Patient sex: F
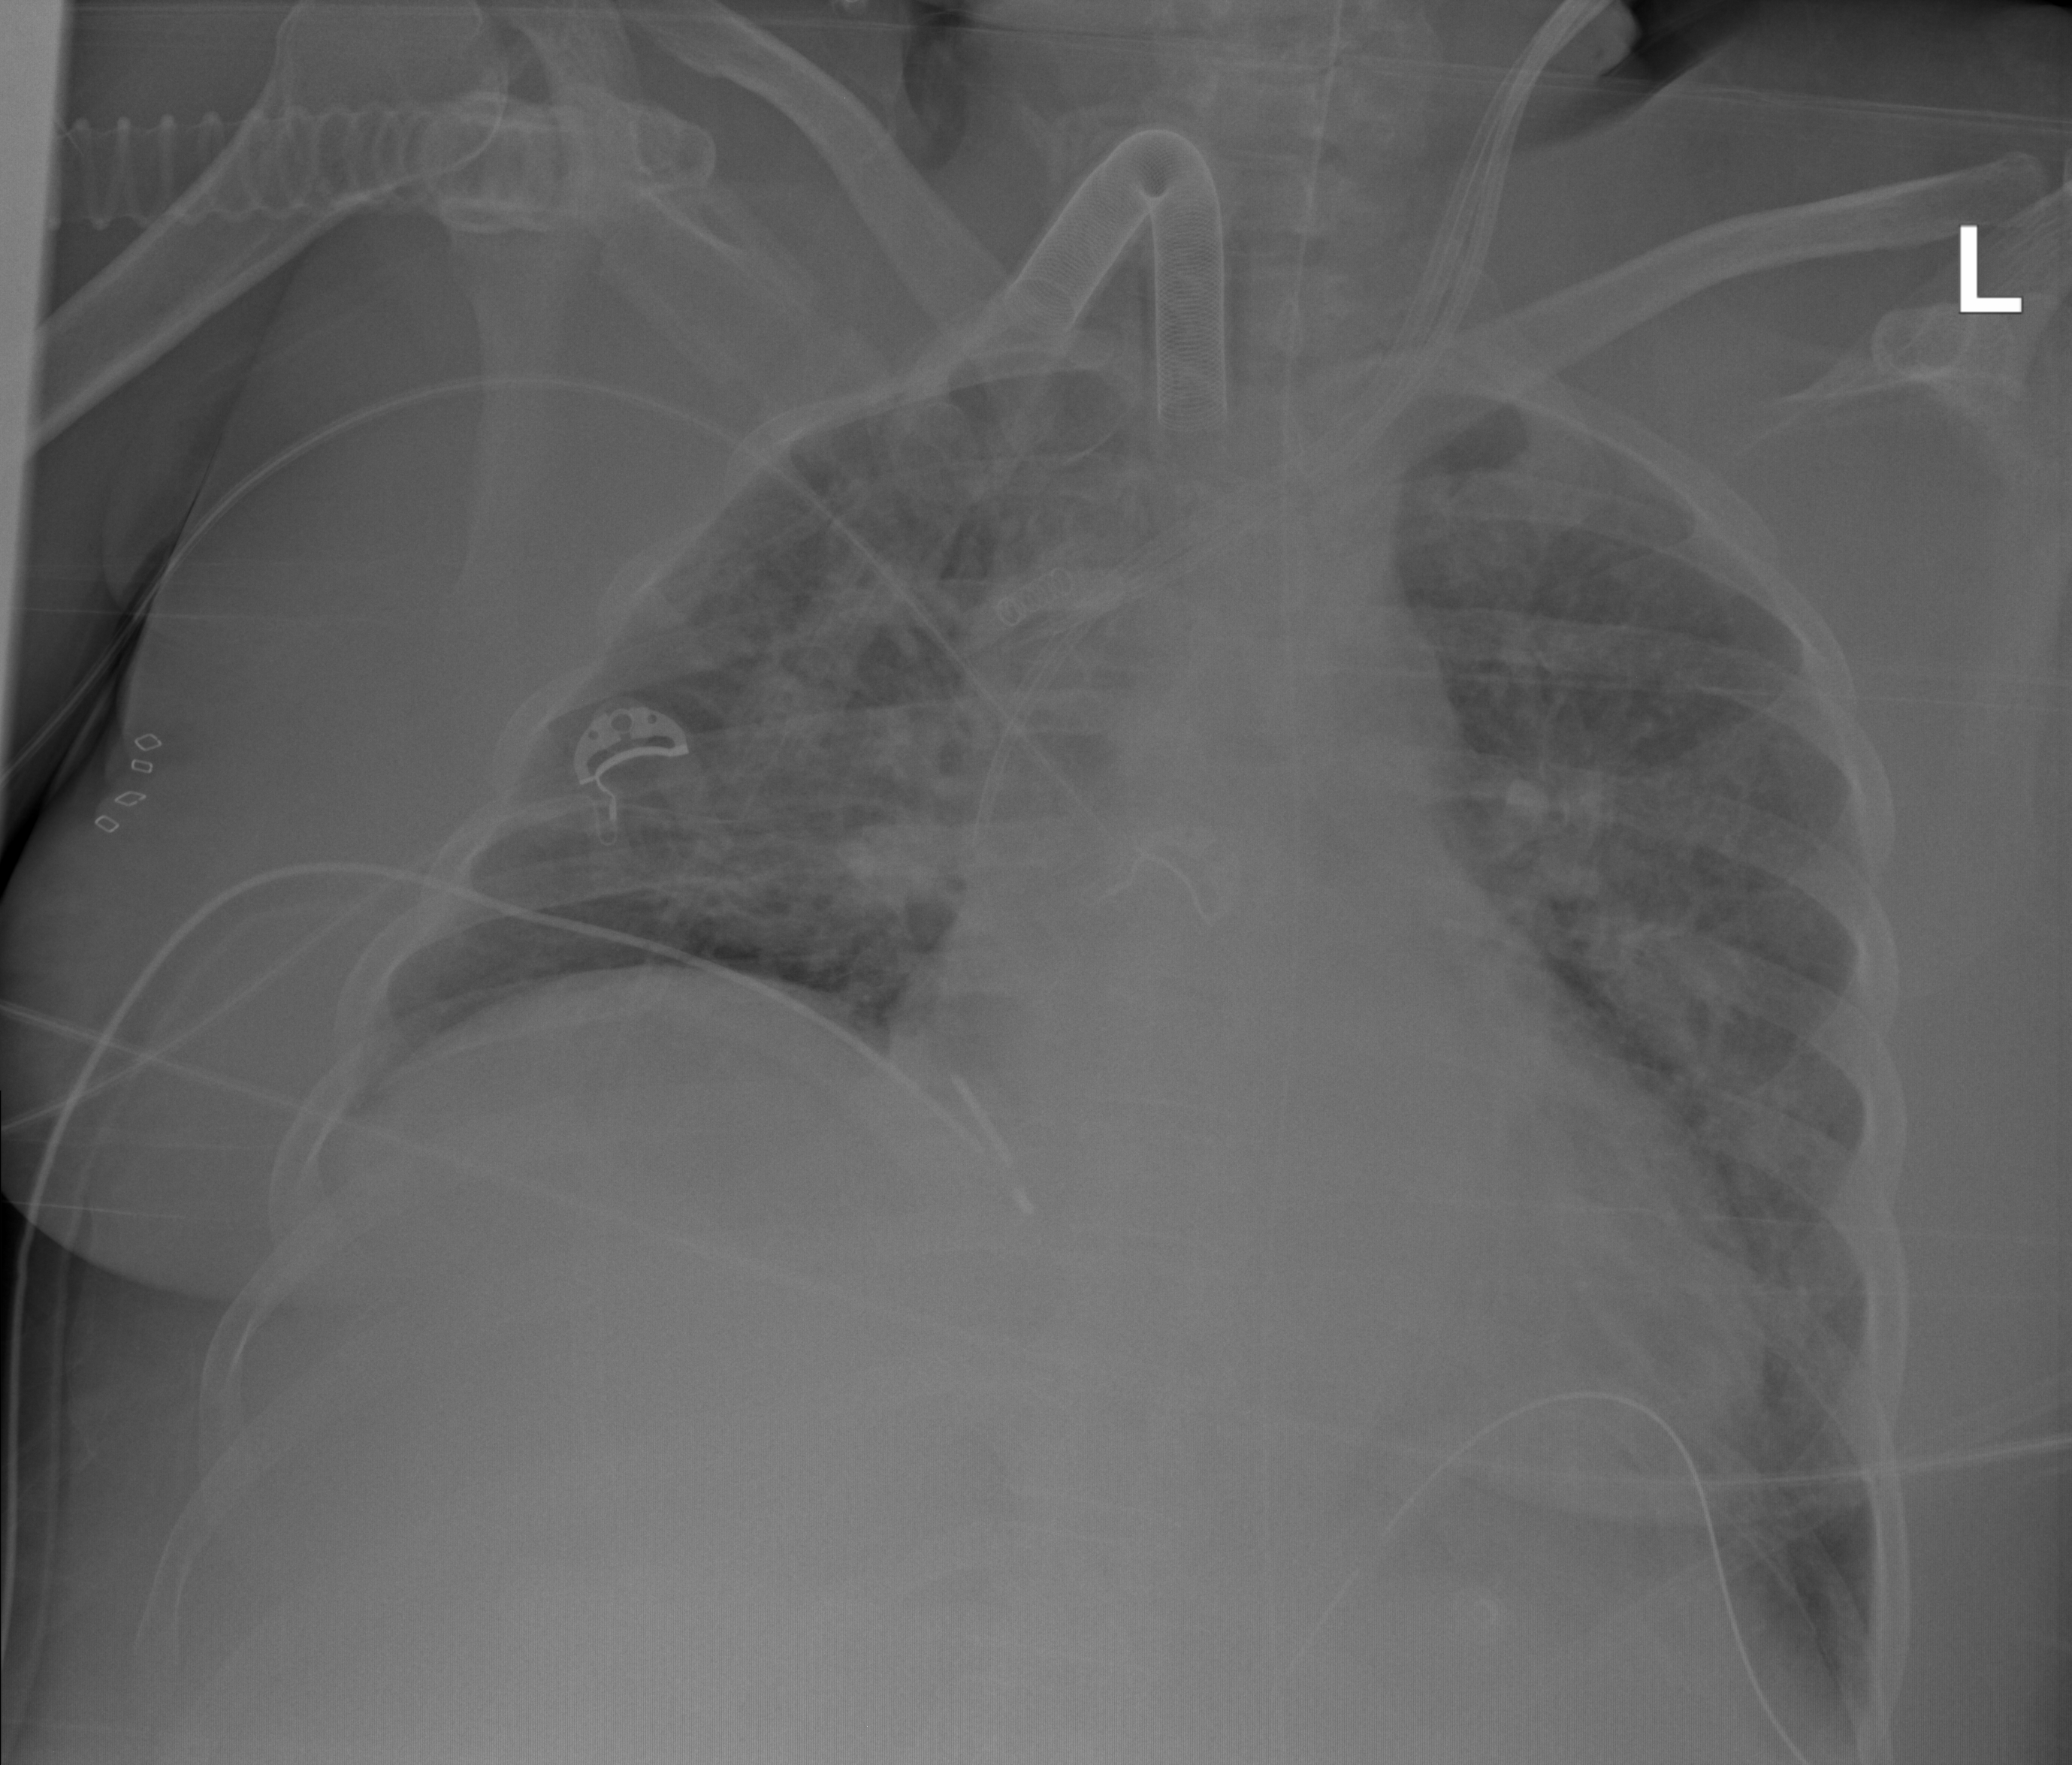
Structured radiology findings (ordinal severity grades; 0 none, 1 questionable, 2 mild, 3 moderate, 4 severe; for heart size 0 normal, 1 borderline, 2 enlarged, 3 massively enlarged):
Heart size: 2
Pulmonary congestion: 2
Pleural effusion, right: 0
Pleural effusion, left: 0
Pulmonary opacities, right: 3
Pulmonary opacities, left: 3
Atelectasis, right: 3
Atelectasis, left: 3